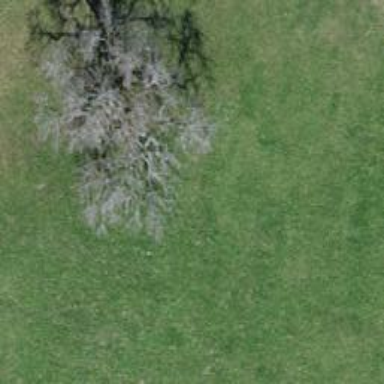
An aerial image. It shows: Single tag "natural: tree."